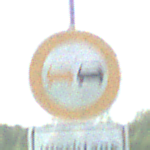
Verkehrszeichen: Ueberholverbot
Zusatzzeichen unten: ZeitangabenMitBeschraenkungAufWochentage1
Umgebung: Outdoor, Nature
Tageszeit: MorningAfternoon
Wetter: PartlyCloudy
Licht: Natural
Jahreszeit: NotSpecified
Kontrast: HighContrast